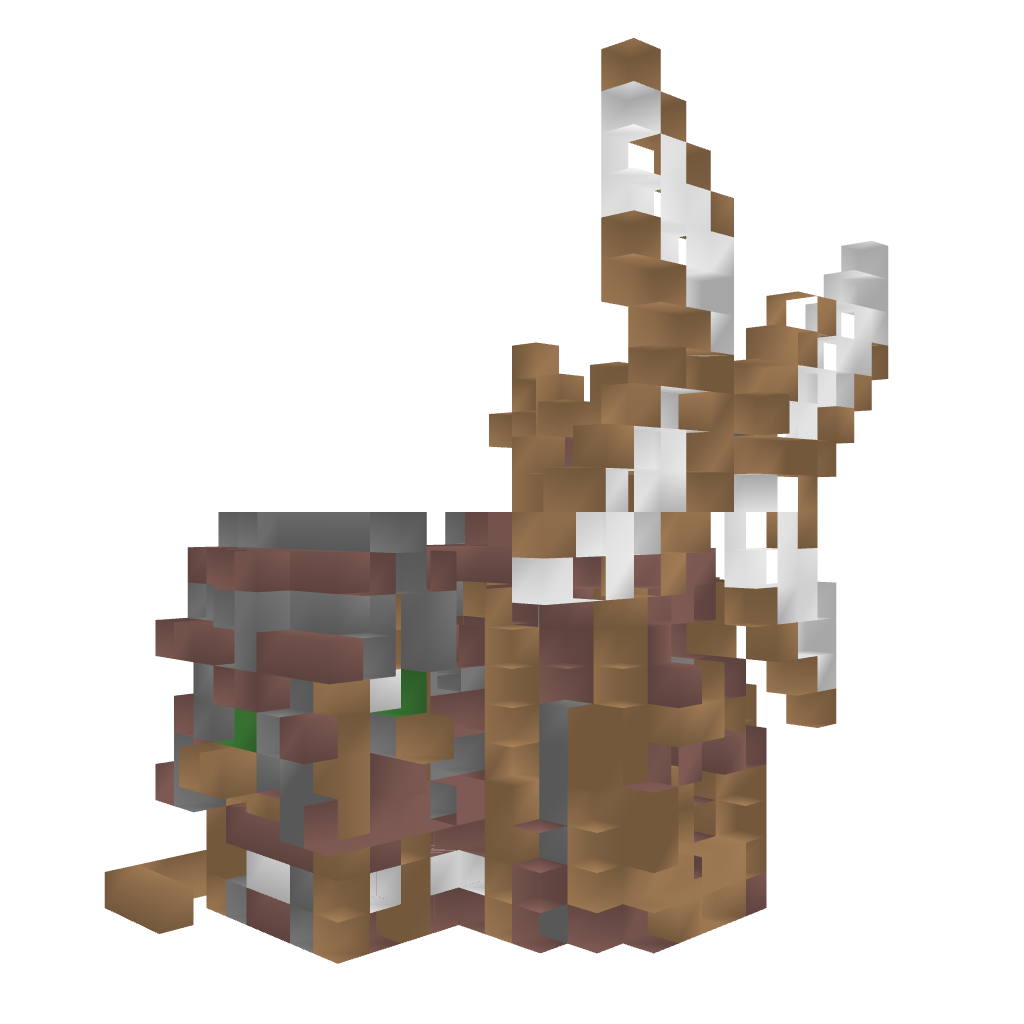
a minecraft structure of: Estate bad low quality